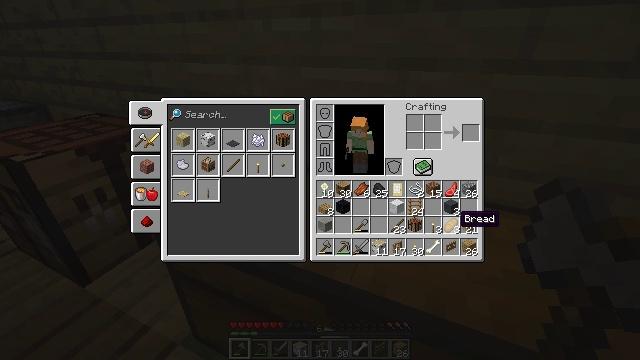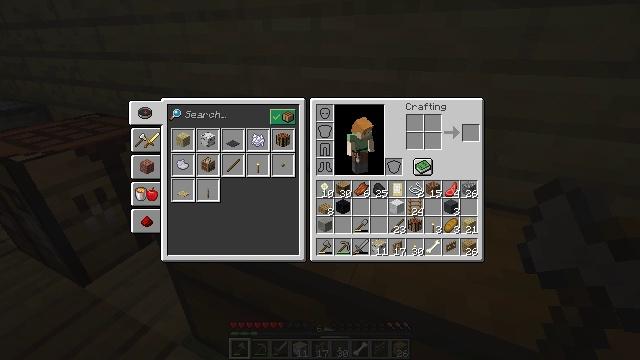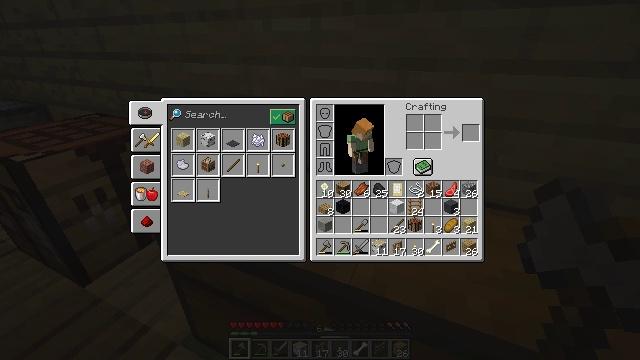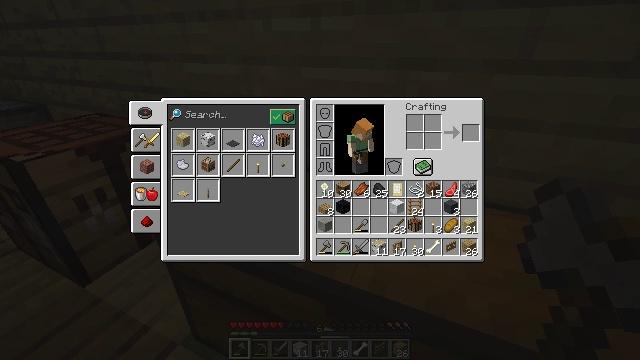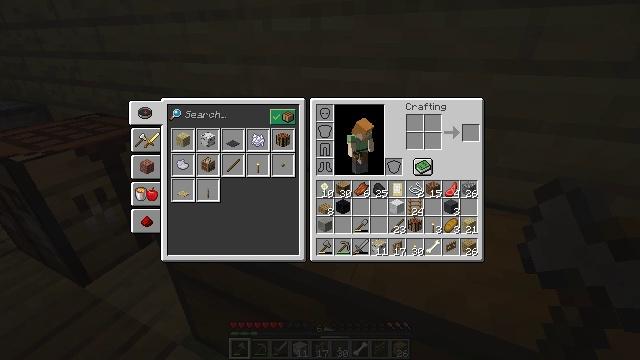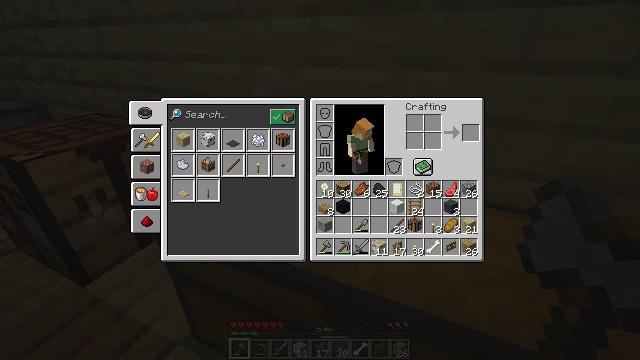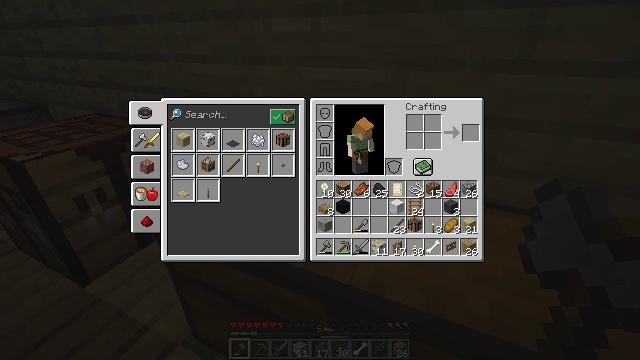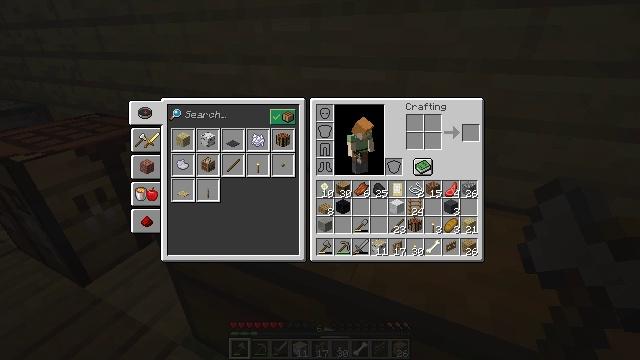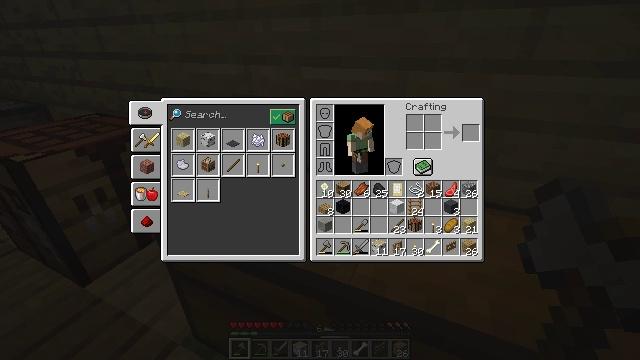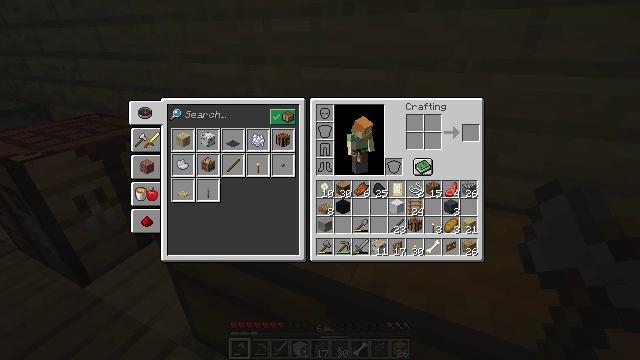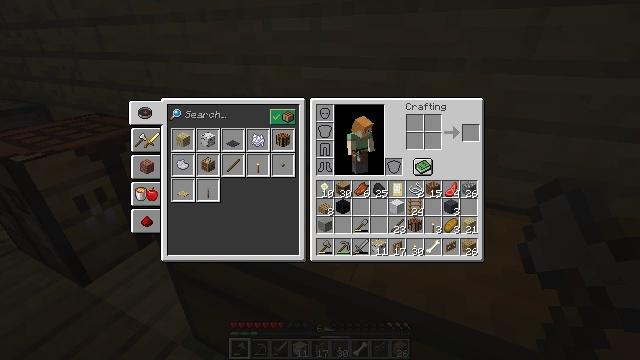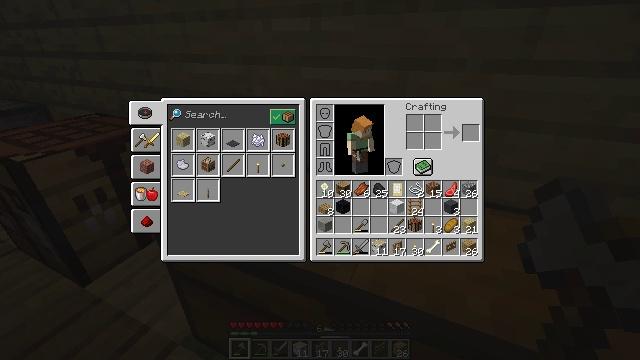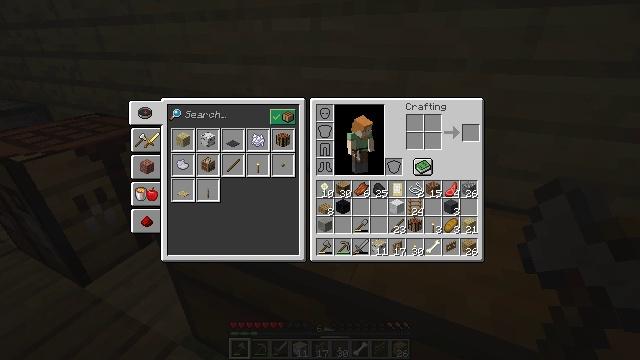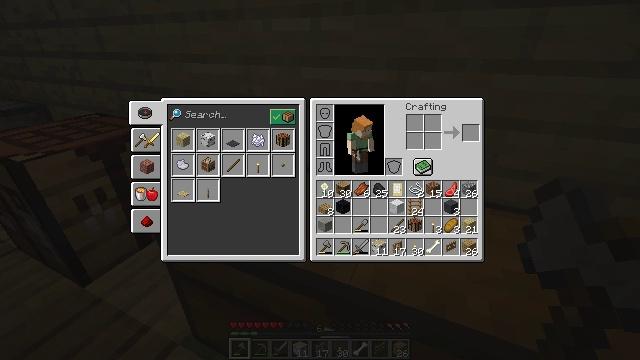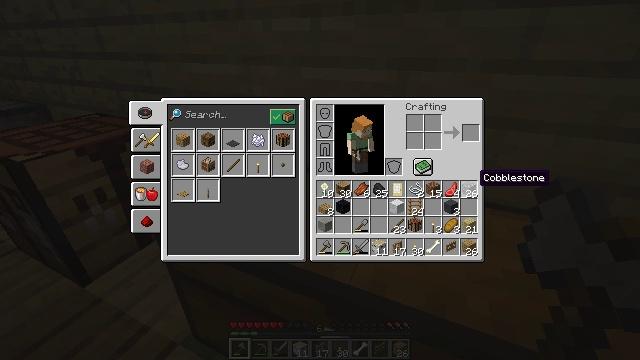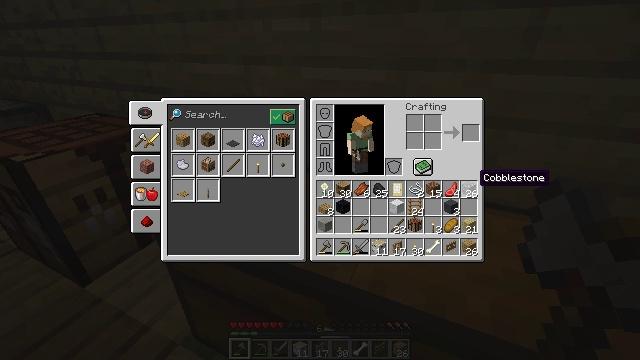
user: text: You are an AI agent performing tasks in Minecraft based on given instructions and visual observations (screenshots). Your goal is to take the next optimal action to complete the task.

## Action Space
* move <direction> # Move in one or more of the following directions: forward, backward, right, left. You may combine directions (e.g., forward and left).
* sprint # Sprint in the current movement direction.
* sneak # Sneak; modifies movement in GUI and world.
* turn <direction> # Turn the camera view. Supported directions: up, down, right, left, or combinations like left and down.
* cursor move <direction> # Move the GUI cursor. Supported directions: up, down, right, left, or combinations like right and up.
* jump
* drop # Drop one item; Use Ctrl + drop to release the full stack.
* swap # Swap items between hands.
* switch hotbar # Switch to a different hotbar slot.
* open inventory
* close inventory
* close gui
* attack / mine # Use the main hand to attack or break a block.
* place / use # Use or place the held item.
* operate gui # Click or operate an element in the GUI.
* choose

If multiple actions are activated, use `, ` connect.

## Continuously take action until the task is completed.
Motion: motion action
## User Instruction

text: Open the crafting table to craft a gray bed.
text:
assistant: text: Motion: cursor move right and down
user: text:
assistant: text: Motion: cursor move right
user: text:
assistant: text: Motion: no_op
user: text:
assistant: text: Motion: no_op
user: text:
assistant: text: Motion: cursor move left and up
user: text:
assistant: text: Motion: cursor move left and up
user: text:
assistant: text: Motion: cursor move left and up
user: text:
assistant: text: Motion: cursor move left and up
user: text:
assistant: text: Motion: cursor move left and up
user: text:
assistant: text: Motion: cursor move left
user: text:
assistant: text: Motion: cursor move left
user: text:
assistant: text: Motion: no_op
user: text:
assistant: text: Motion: no_op
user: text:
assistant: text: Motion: no_op
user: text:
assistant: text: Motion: no_op
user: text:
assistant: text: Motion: no_op
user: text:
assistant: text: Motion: no_op
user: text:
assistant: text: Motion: no_op
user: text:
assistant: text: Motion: no_op
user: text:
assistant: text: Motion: no_op
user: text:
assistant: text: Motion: no_op
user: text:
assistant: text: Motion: no_op
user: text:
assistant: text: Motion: no_op
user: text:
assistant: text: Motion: no_op
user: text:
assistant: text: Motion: no_op
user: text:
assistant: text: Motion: no_op
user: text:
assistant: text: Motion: no_op
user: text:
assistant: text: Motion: no_op
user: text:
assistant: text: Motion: no_op
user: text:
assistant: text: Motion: no_op